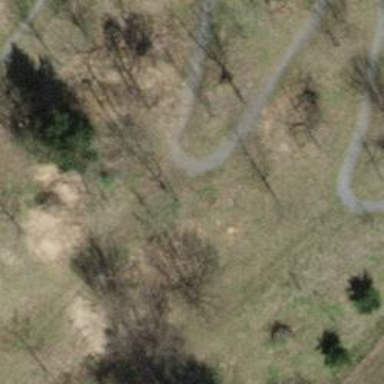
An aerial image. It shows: Path.